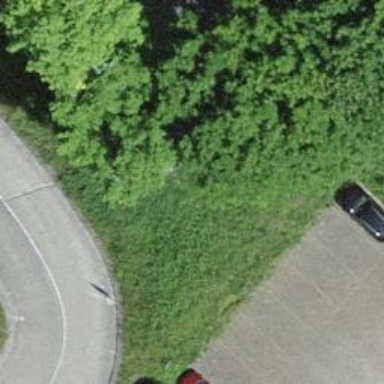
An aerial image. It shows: Charging station.